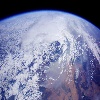
Label: cloud